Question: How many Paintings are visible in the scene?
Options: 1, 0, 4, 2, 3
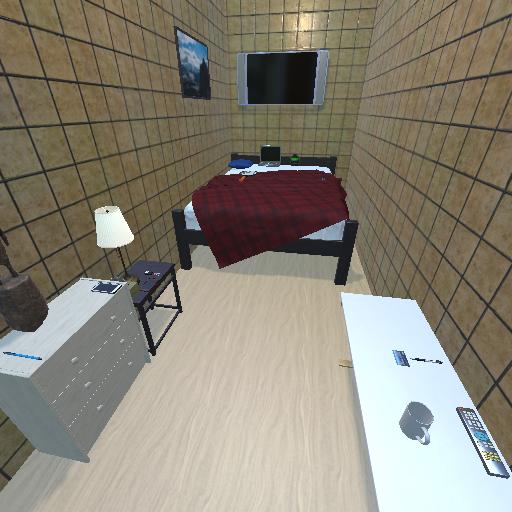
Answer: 1